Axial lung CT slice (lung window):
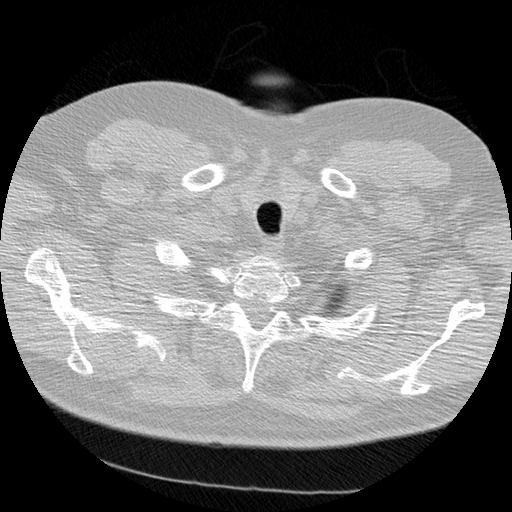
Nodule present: no